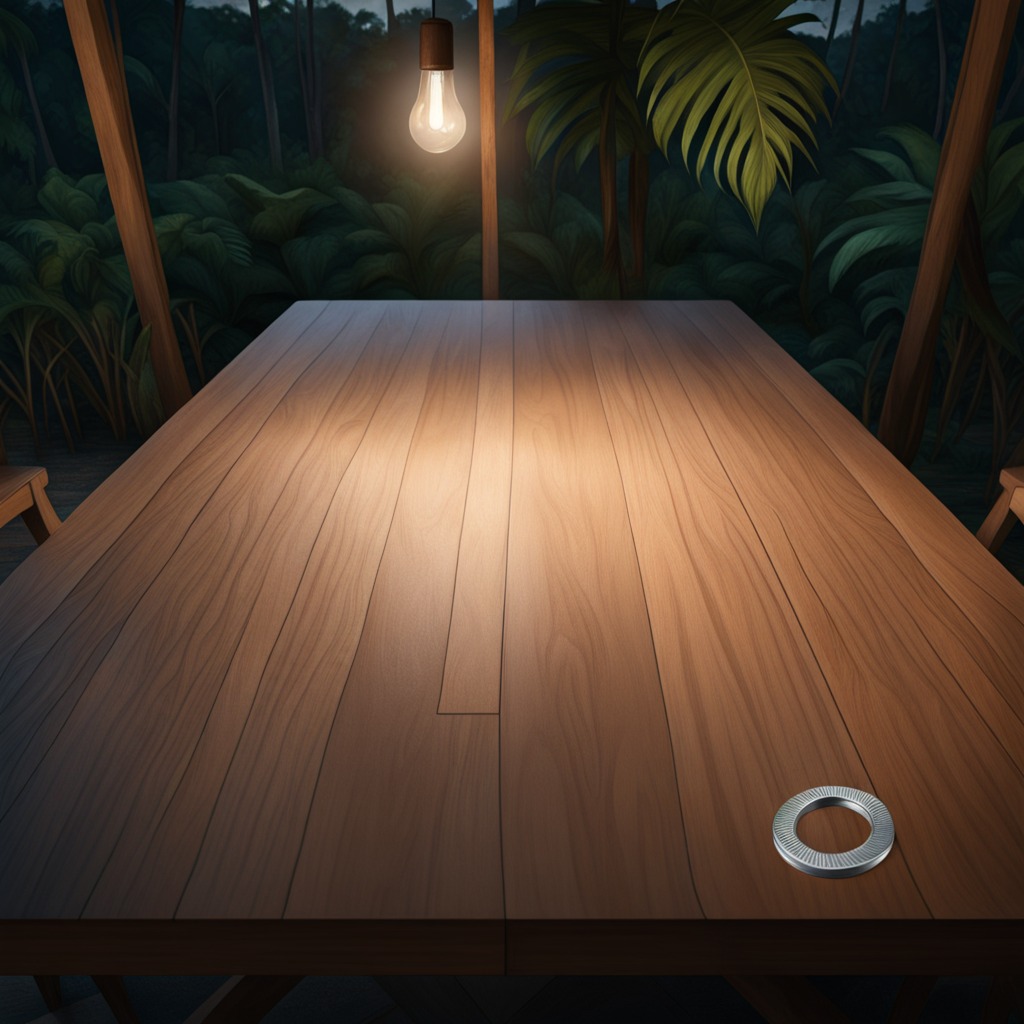
A flat metal washer is lying on a wooden table inside a jungle field workshop tent at night with soft shadows.